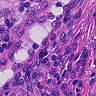
Metastatic tissue present: no